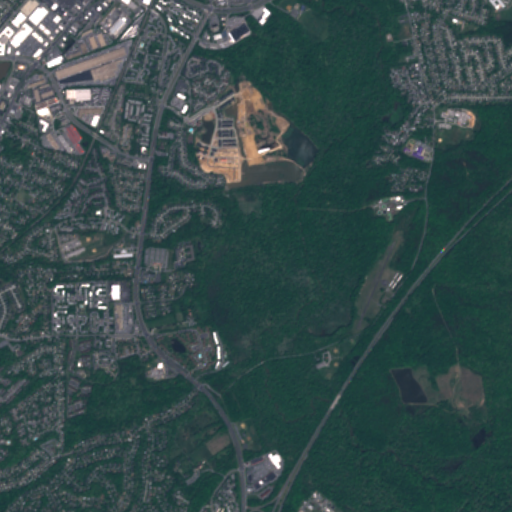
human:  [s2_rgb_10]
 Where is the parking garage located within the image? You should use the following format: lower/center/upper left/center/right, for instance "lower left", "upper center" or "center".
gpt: The parking garage is located in the upper left of the image.
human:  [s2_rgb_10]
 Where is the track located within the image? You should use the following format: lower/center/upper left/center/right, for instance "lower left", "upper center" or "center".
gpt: There is no track in the image.